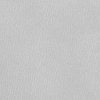
Atmospheric dust classification: dusty